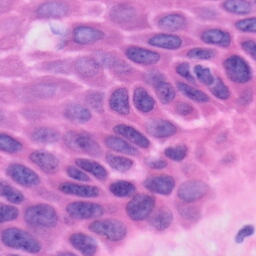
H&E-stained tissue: Skin